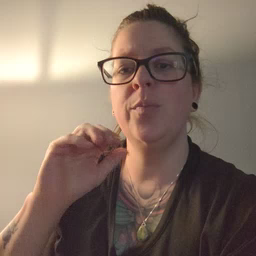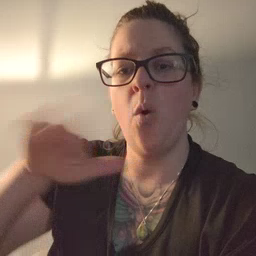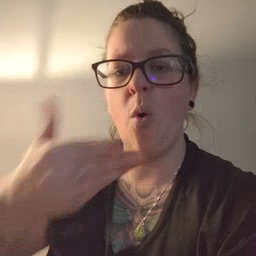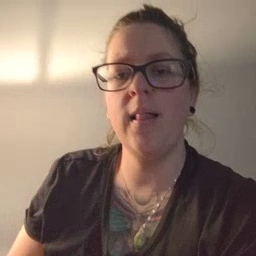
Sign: all